Field crop: maize
Growth stage: 2
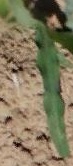
Species: maize